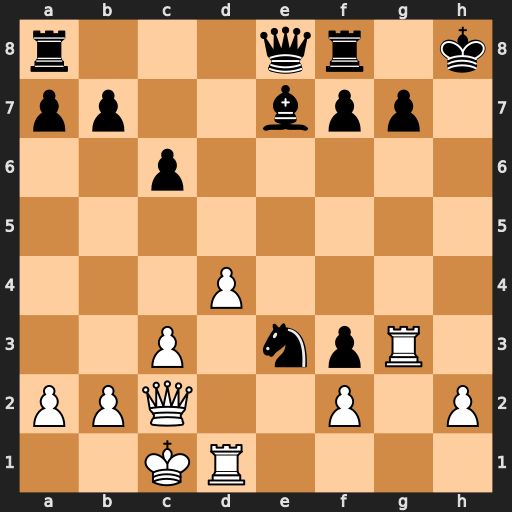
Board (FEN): r3qr1k/pp2bpp1/2p5/8/3P4/2P1npR1/PPQ2P1P/2KR4
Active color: w
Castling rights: -
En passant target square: -
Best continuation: Rh3+ Bh4 Rxh4+ Kg8 Qh7#